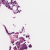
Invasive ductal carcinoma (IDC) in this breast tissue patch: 0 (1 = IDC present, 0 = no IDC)